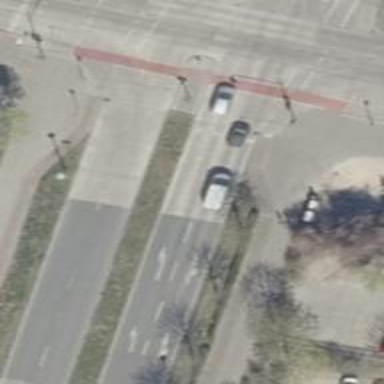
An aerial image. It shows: Road with traffic signals.